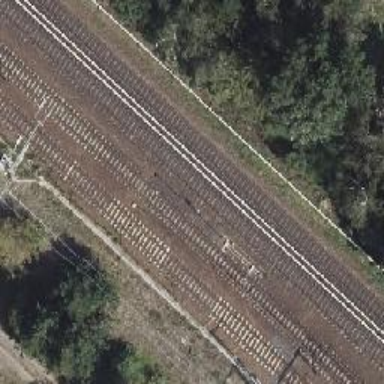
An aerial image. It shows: Railway signal.